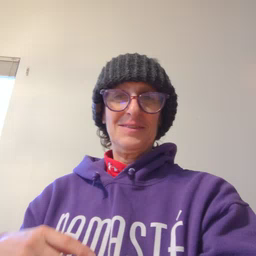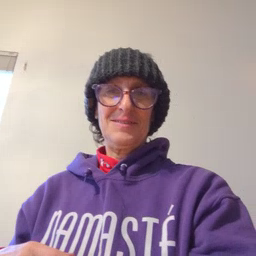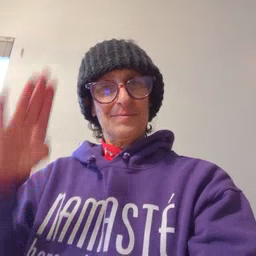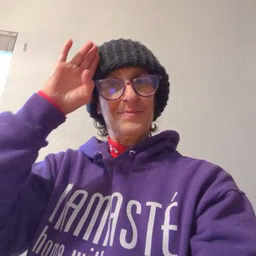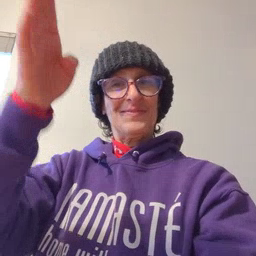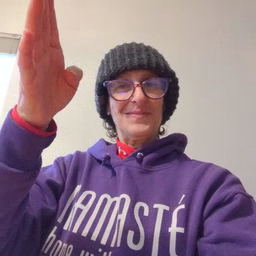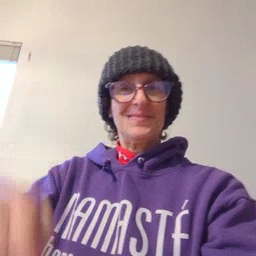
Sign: hello